Question: I wish to change variable names in a loop. The name is written in some cell array, like here:

'''
ML.species1{1:end,end+1}=0;
i=1:height(ML.species1);
ML.species1{i,end}=(ML.species1.someindex(i)*3+(ML.species1.someotherindex(i)
end
'''
I can't just call the name of the variable and say 'ML.(ML.speciesname{1,1}){i,end}='... why not?
and if that should work, id like to make a second loop around the basic calculation, just exchanging the variables here 'ML.speciesname{1,j}' one by one by moving my index 'j' to column name 2, 3 ... How does that work?
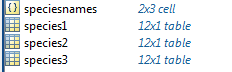
Answer: Still not 100% sure what you are trying to do - but I believe the following should help:
You can access an element in a structure in different ways:
'''
ML.element1='hello world';
fieldName = 'element1';
disp(getfield(ML, fieldName));
'''
As you can see, using 'getfield' I can access an element even if I don't know the name of the element at the time I write the code (as long as I have the name in a variable).
Similarly, you can use 'setfield' to create an element:
'''
setfield(ML, fieldName, 'goodbye world');
disp(ML.element1);
'''
- if you want to an element of a specific (variable) field name, you could do the following:
'''
fieldname = 'one';
ML.(fieldname) = [123 234];
ML.(fieldname)(3) = 456;
disp(ML)
ML =
one: [123 234 456]
'''
Note - the trick is in the '()' parentheses around the (variable) name of the field.